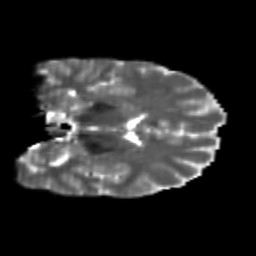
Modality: T2w
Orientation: coronal
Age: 20
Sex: female
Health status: healthy
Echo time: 0.074 s